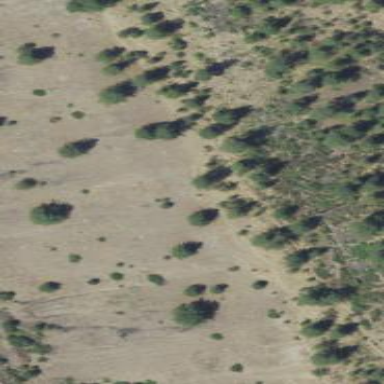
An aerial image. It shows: Woodland with evergreen needle-leaved trees.